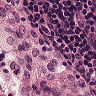
Metastatic tissue present: no